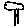
Label: tree